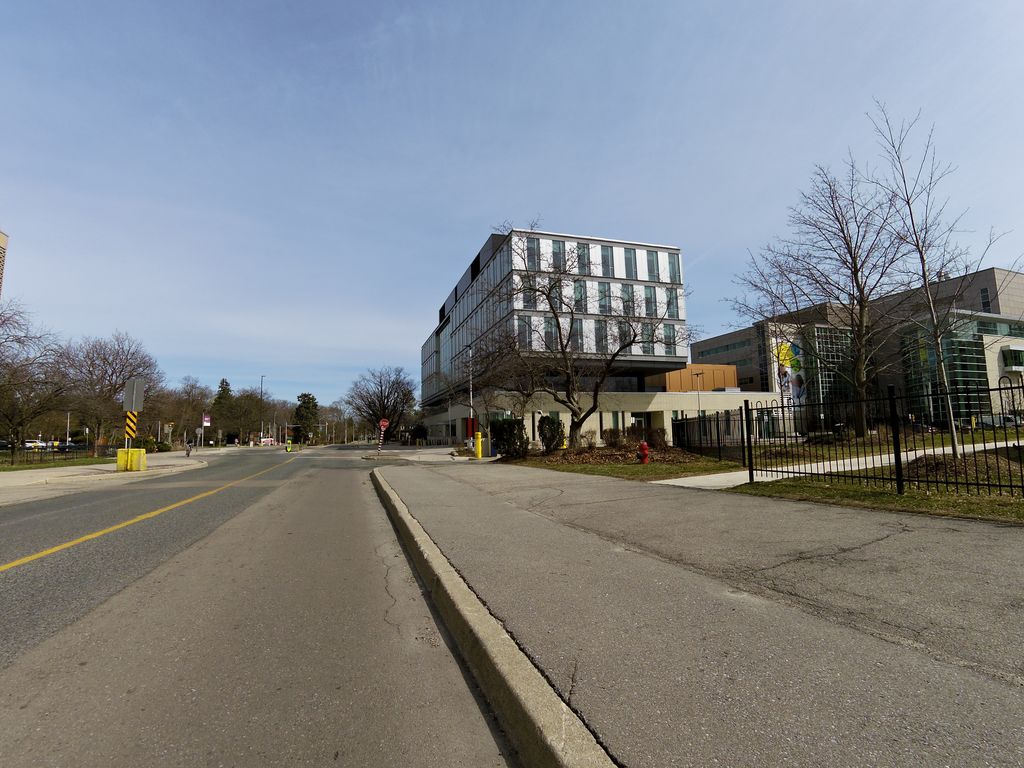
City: hamilton